Field crop: maize
Growth stage: 2
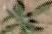
Species: atriplex